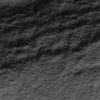
Label: not_dusty